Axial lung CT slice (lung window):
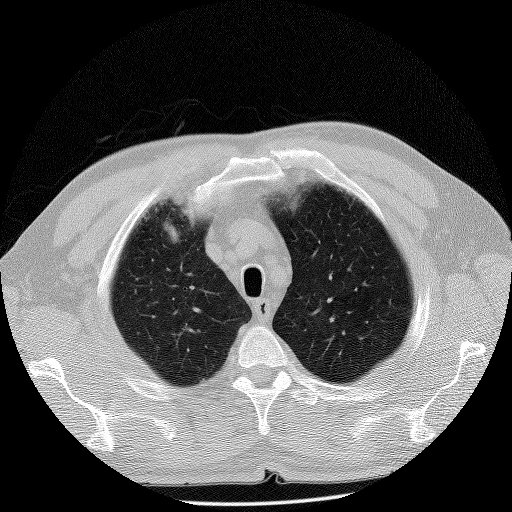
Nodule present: no